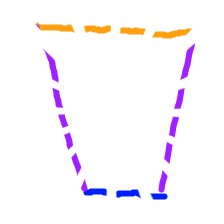
Shape: trapezoid